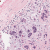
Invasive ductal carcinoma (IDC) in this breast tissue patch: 1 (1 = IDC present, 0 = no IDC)